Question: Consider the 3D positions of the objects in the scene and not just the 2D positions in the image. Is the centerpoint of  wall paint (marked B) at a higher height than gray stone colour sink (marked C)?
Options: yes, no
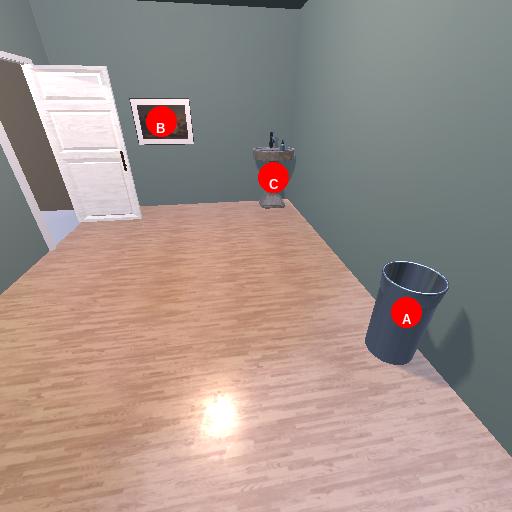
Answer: yes